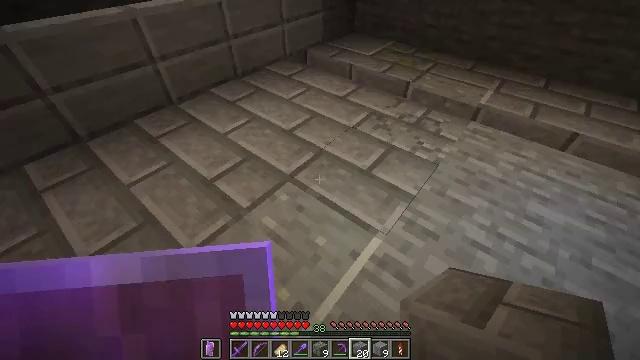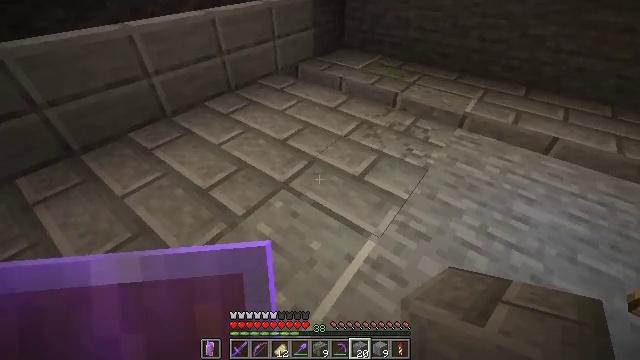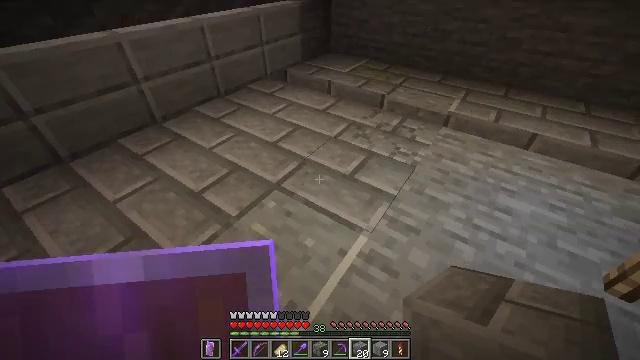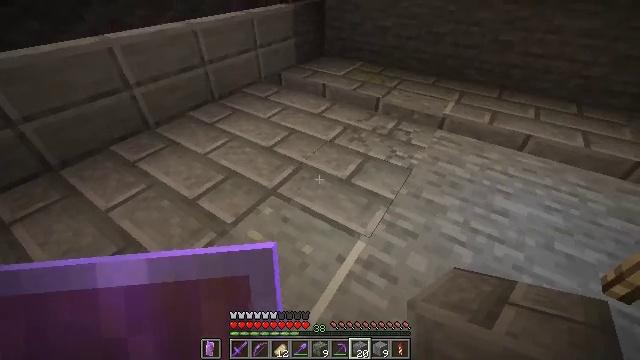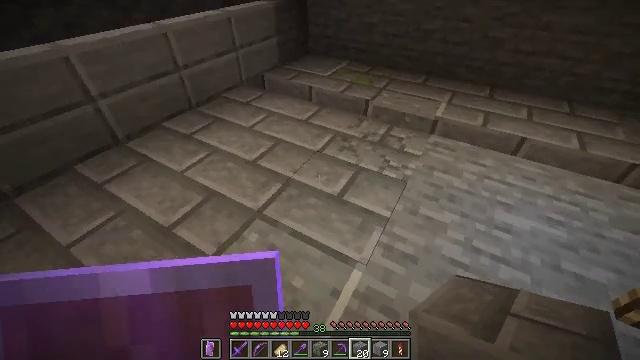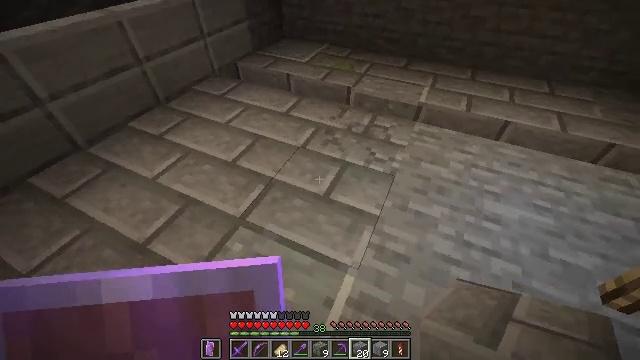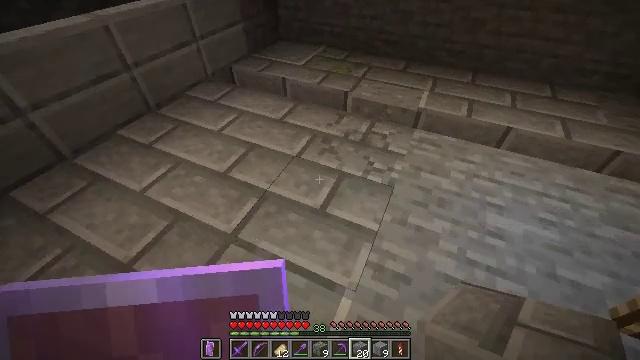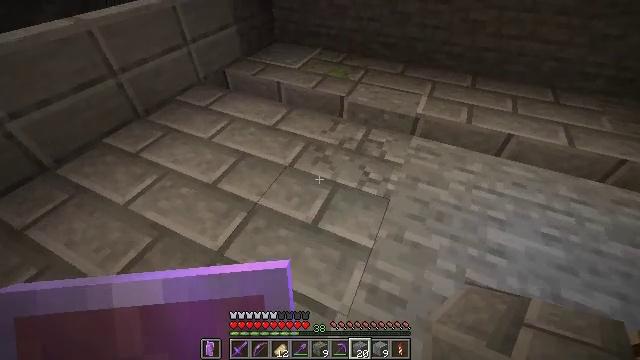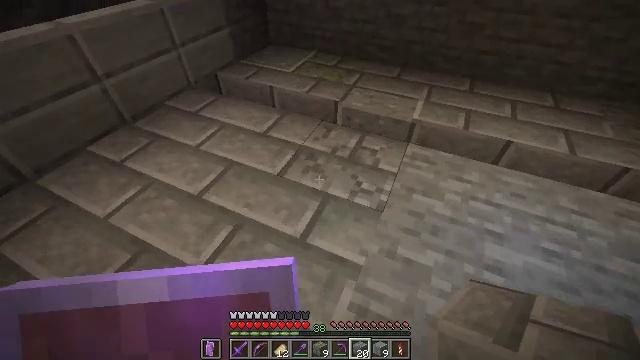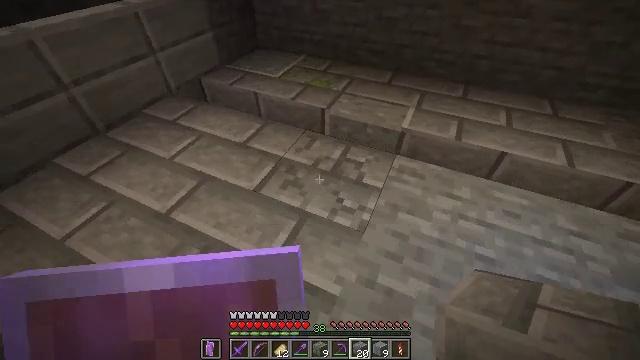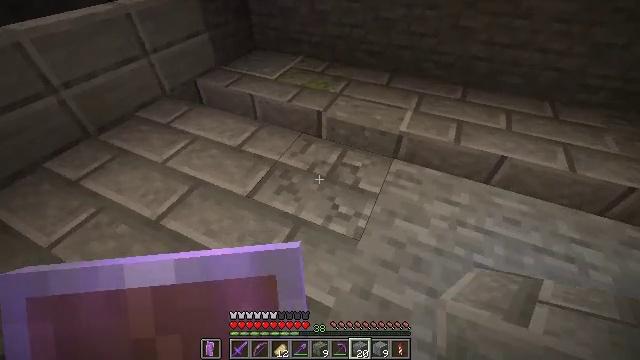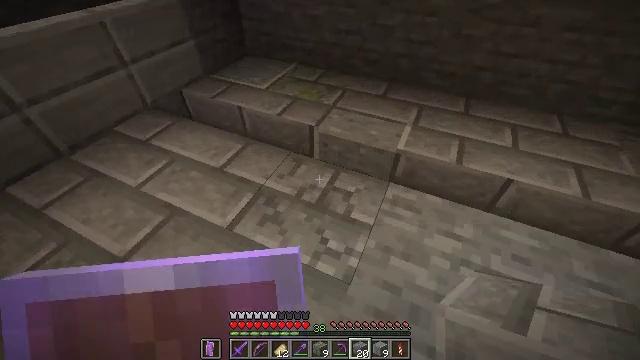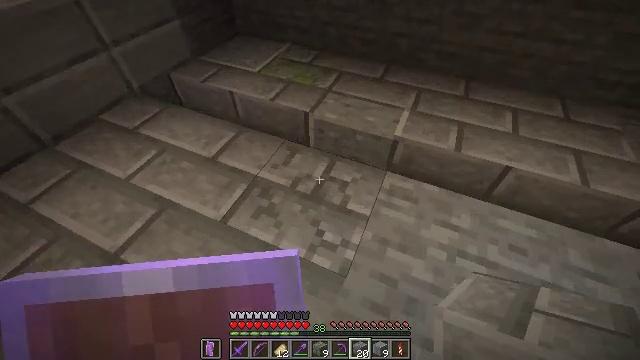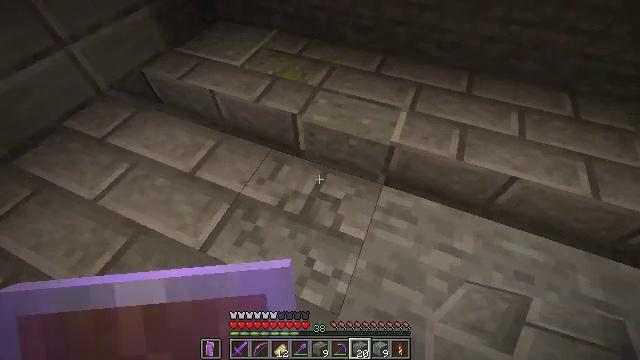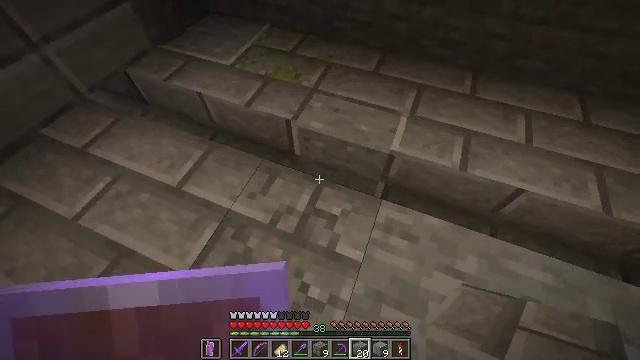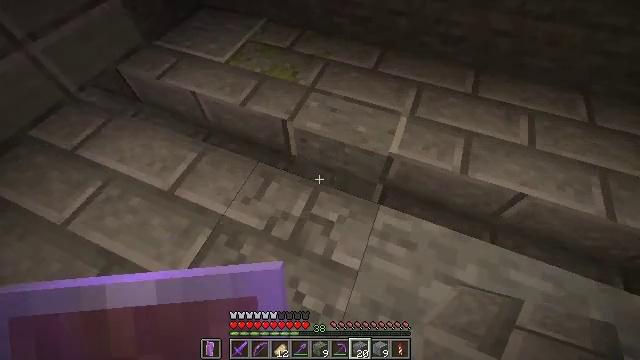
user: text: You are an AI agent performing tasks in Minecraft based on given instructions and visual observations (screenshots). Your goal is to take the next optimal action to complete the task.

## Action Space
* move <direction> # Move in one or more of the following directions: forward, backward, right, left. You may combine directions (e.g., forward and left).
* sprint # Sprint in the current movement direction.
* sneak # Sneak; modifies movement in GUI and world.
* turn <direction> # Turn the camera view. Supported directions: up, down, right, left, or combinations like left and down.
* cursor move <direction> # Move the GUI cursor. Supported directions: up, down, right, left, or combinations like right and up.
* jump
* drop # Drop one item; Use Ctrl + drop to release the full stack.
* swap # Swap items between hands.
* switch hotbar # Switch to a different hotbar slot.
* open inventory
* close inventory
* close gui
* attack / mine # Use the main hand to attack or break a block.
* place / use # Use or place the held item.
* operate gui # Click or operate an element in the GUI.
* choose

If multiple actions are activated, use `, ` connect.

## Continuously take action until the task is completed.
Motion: motion action
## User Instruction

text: craft item cracked stone bricks
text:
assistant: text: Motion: turn right and up
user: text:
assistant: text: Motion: move forward, turn right and up
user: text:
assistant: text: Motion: move forward, turn right
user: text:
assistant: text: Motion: move forward, turn right and down
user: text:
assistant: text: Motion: move forward, turn right and down
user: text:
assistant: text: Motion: move forward and move right
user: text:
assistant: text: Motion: move forward and move right
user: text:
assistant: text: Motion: move forward and move right
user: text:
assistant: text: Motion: move forward and move right
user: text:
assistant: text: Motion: move forward
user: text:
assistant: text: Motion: move forward
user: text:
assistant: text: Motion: move forward, turn down
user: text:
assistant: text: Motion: move forward, turn right and down
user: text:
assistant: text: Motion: move forward, turn down
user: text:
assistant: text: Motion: move forward and move right, turn down
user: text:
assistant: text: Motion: move forward and move right, turn down
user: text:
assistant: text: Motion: move forward and move right, turn left and down
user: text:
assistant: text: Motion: move forward and move right, turn left and down
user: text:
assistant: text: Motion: move forward and move right, turn left and down
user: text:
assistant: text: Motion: move forward and move right, turn left and down
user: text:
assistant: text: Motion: move forward, turn left and down
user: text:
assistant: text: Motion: turn left and down
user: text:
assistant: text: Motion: turn left and down
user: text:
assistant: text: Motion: turn left and up
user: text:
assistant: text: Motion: turn left and up
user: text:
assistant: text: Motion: turn left and up
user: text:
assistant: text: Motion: move forward, turn left and up
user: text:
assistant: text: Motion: move forward
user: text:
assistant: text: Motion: move forward
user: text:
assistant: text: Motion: move forward